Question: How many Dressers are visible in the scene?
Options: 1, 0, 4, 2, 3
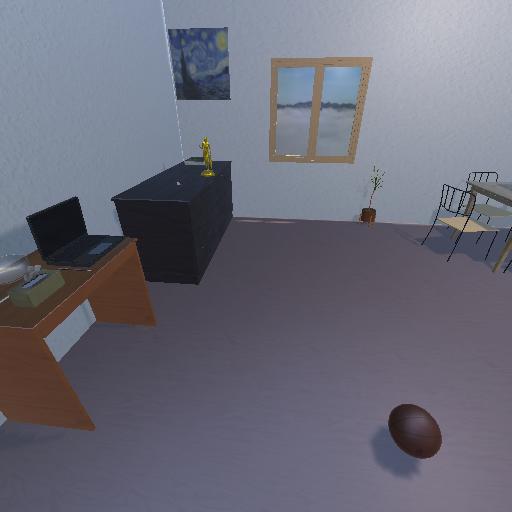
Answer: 1